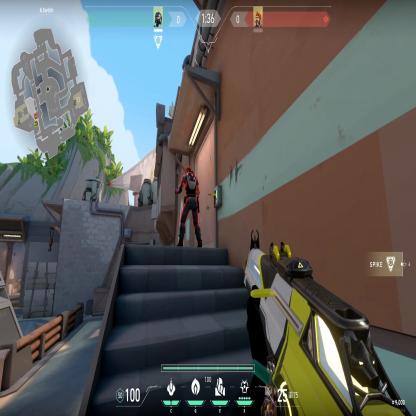
Label: enemy